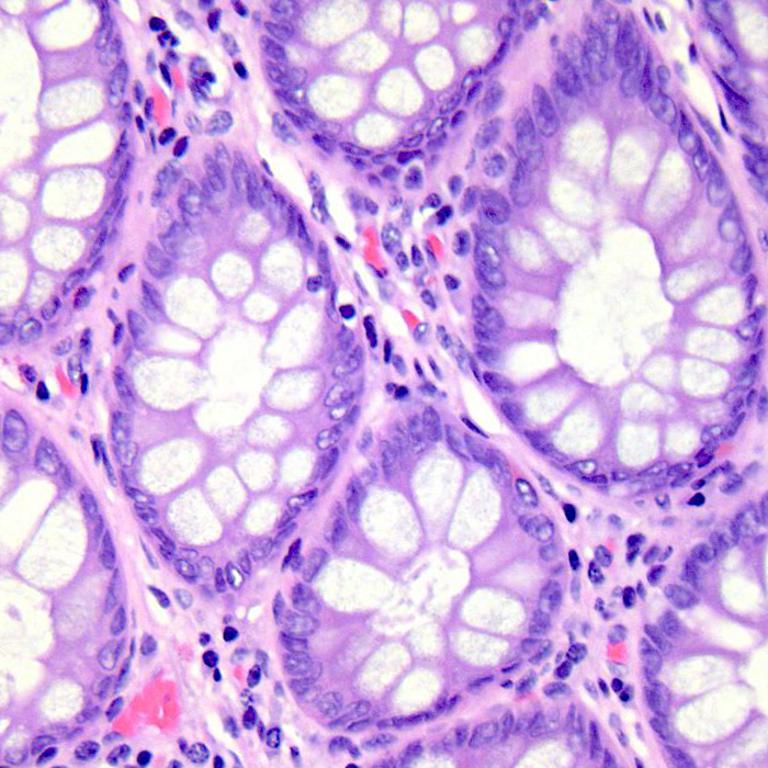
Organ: colon
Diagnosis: benign